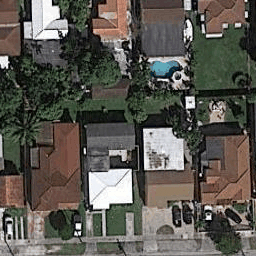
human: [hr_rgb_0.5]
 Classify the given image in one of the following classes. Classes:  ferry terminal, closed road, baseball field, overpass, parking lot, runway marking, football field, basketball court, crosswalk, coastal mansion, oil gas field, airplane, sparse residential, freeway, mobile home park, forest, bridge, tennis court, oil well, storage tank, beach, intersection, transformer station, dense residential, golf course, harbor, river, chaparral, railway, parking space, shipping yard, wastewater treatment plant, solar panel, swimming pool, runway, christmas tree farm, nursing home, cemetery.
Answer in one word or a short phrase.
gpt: dense residential